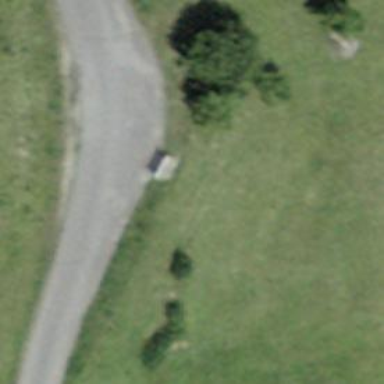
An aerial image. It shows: Bench.